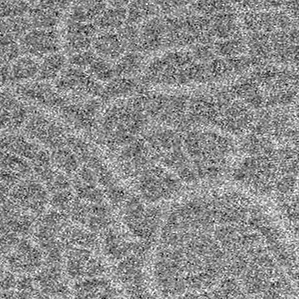
Label: frost